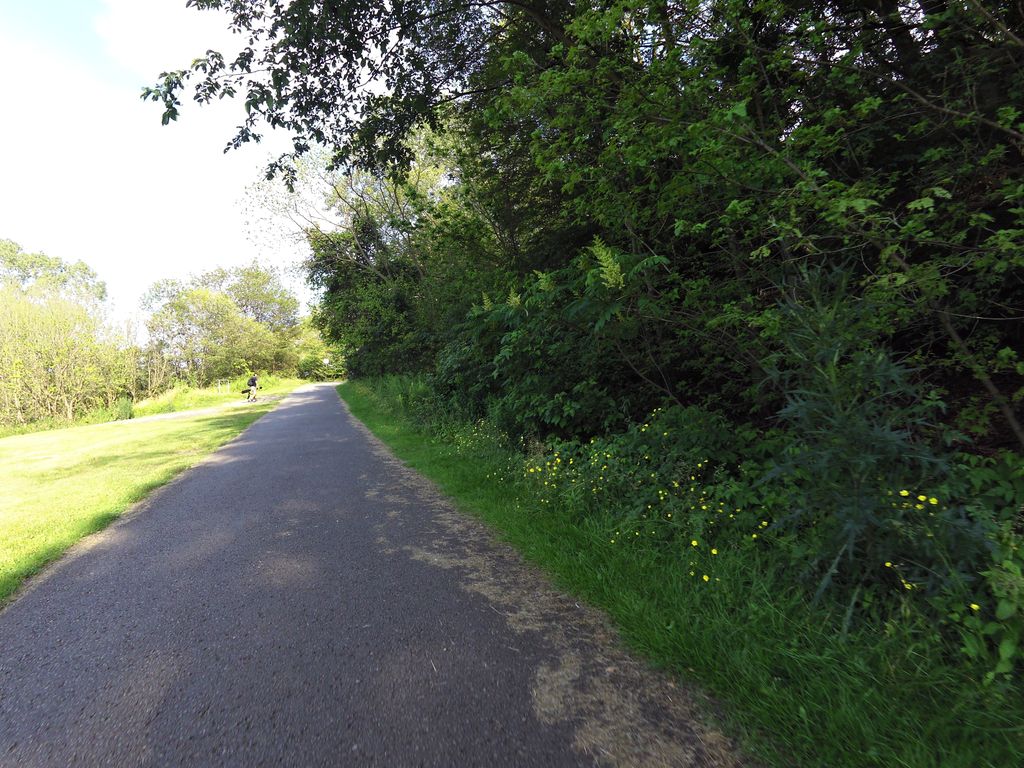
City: toronto